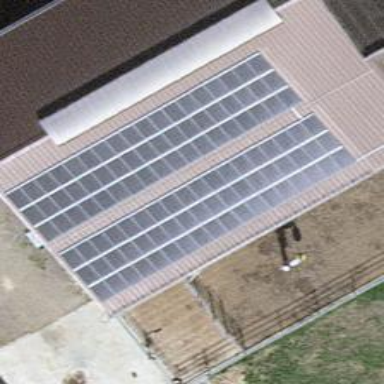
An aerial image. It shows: Solar power generator with photovoltaic panels.